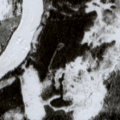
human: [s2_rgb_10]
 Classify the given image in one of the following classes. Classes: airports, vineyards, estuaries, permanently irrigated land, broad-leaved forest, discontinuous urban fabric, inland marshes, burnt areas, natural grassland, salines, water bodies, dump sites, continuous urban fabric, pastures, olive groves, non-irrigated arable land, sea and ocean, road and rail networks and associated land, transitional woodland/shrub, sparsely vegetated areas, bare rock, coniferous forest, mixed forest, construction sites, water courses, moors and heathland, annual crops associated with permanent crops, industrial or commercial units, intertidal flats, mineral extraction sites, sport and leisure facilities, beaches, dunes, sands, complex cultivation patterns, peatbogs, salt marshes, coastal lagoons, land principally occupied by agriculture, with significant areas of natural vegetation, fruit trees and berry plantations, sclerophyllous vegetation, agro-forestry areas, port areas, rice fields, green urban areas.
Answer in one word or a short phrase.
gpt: mixed forest, transitional woodland/shrub, peatbogs, water courses